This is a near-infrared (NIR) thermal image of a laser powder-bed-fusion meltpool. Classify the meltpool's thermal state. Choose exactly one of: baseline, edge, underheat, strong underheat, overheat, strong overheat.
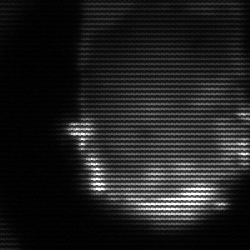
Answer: baseline